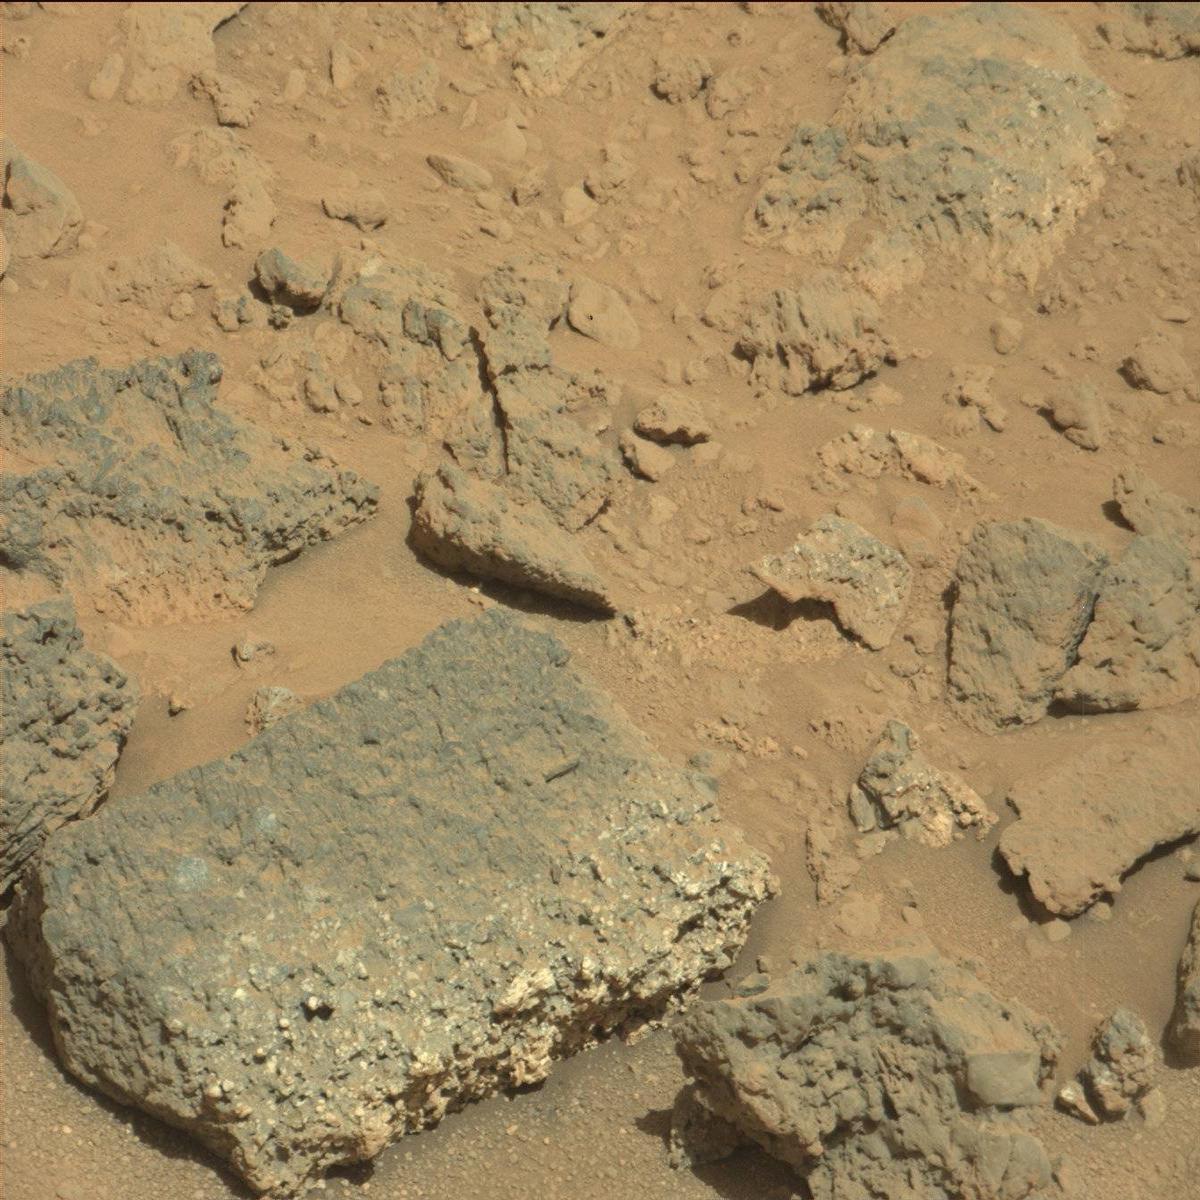
Terrain classes present: Bedrock, Rock, Sand / Soil